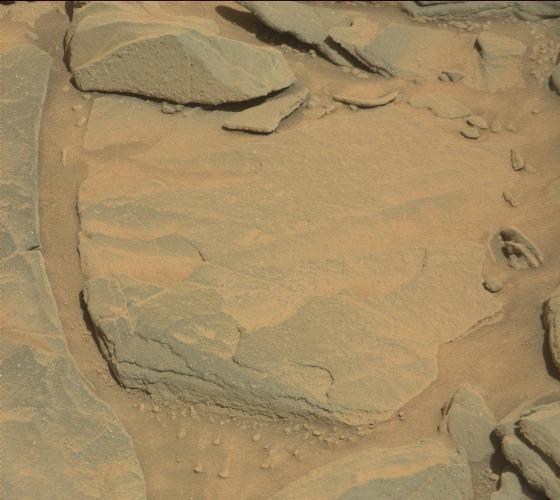
Terrain classes present: Bedrock, Gravel / Sand / Soil, Rock, Shadow